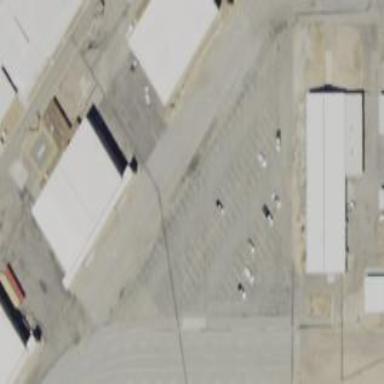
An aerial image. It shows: Parking area with asphalt surface.